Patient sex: M
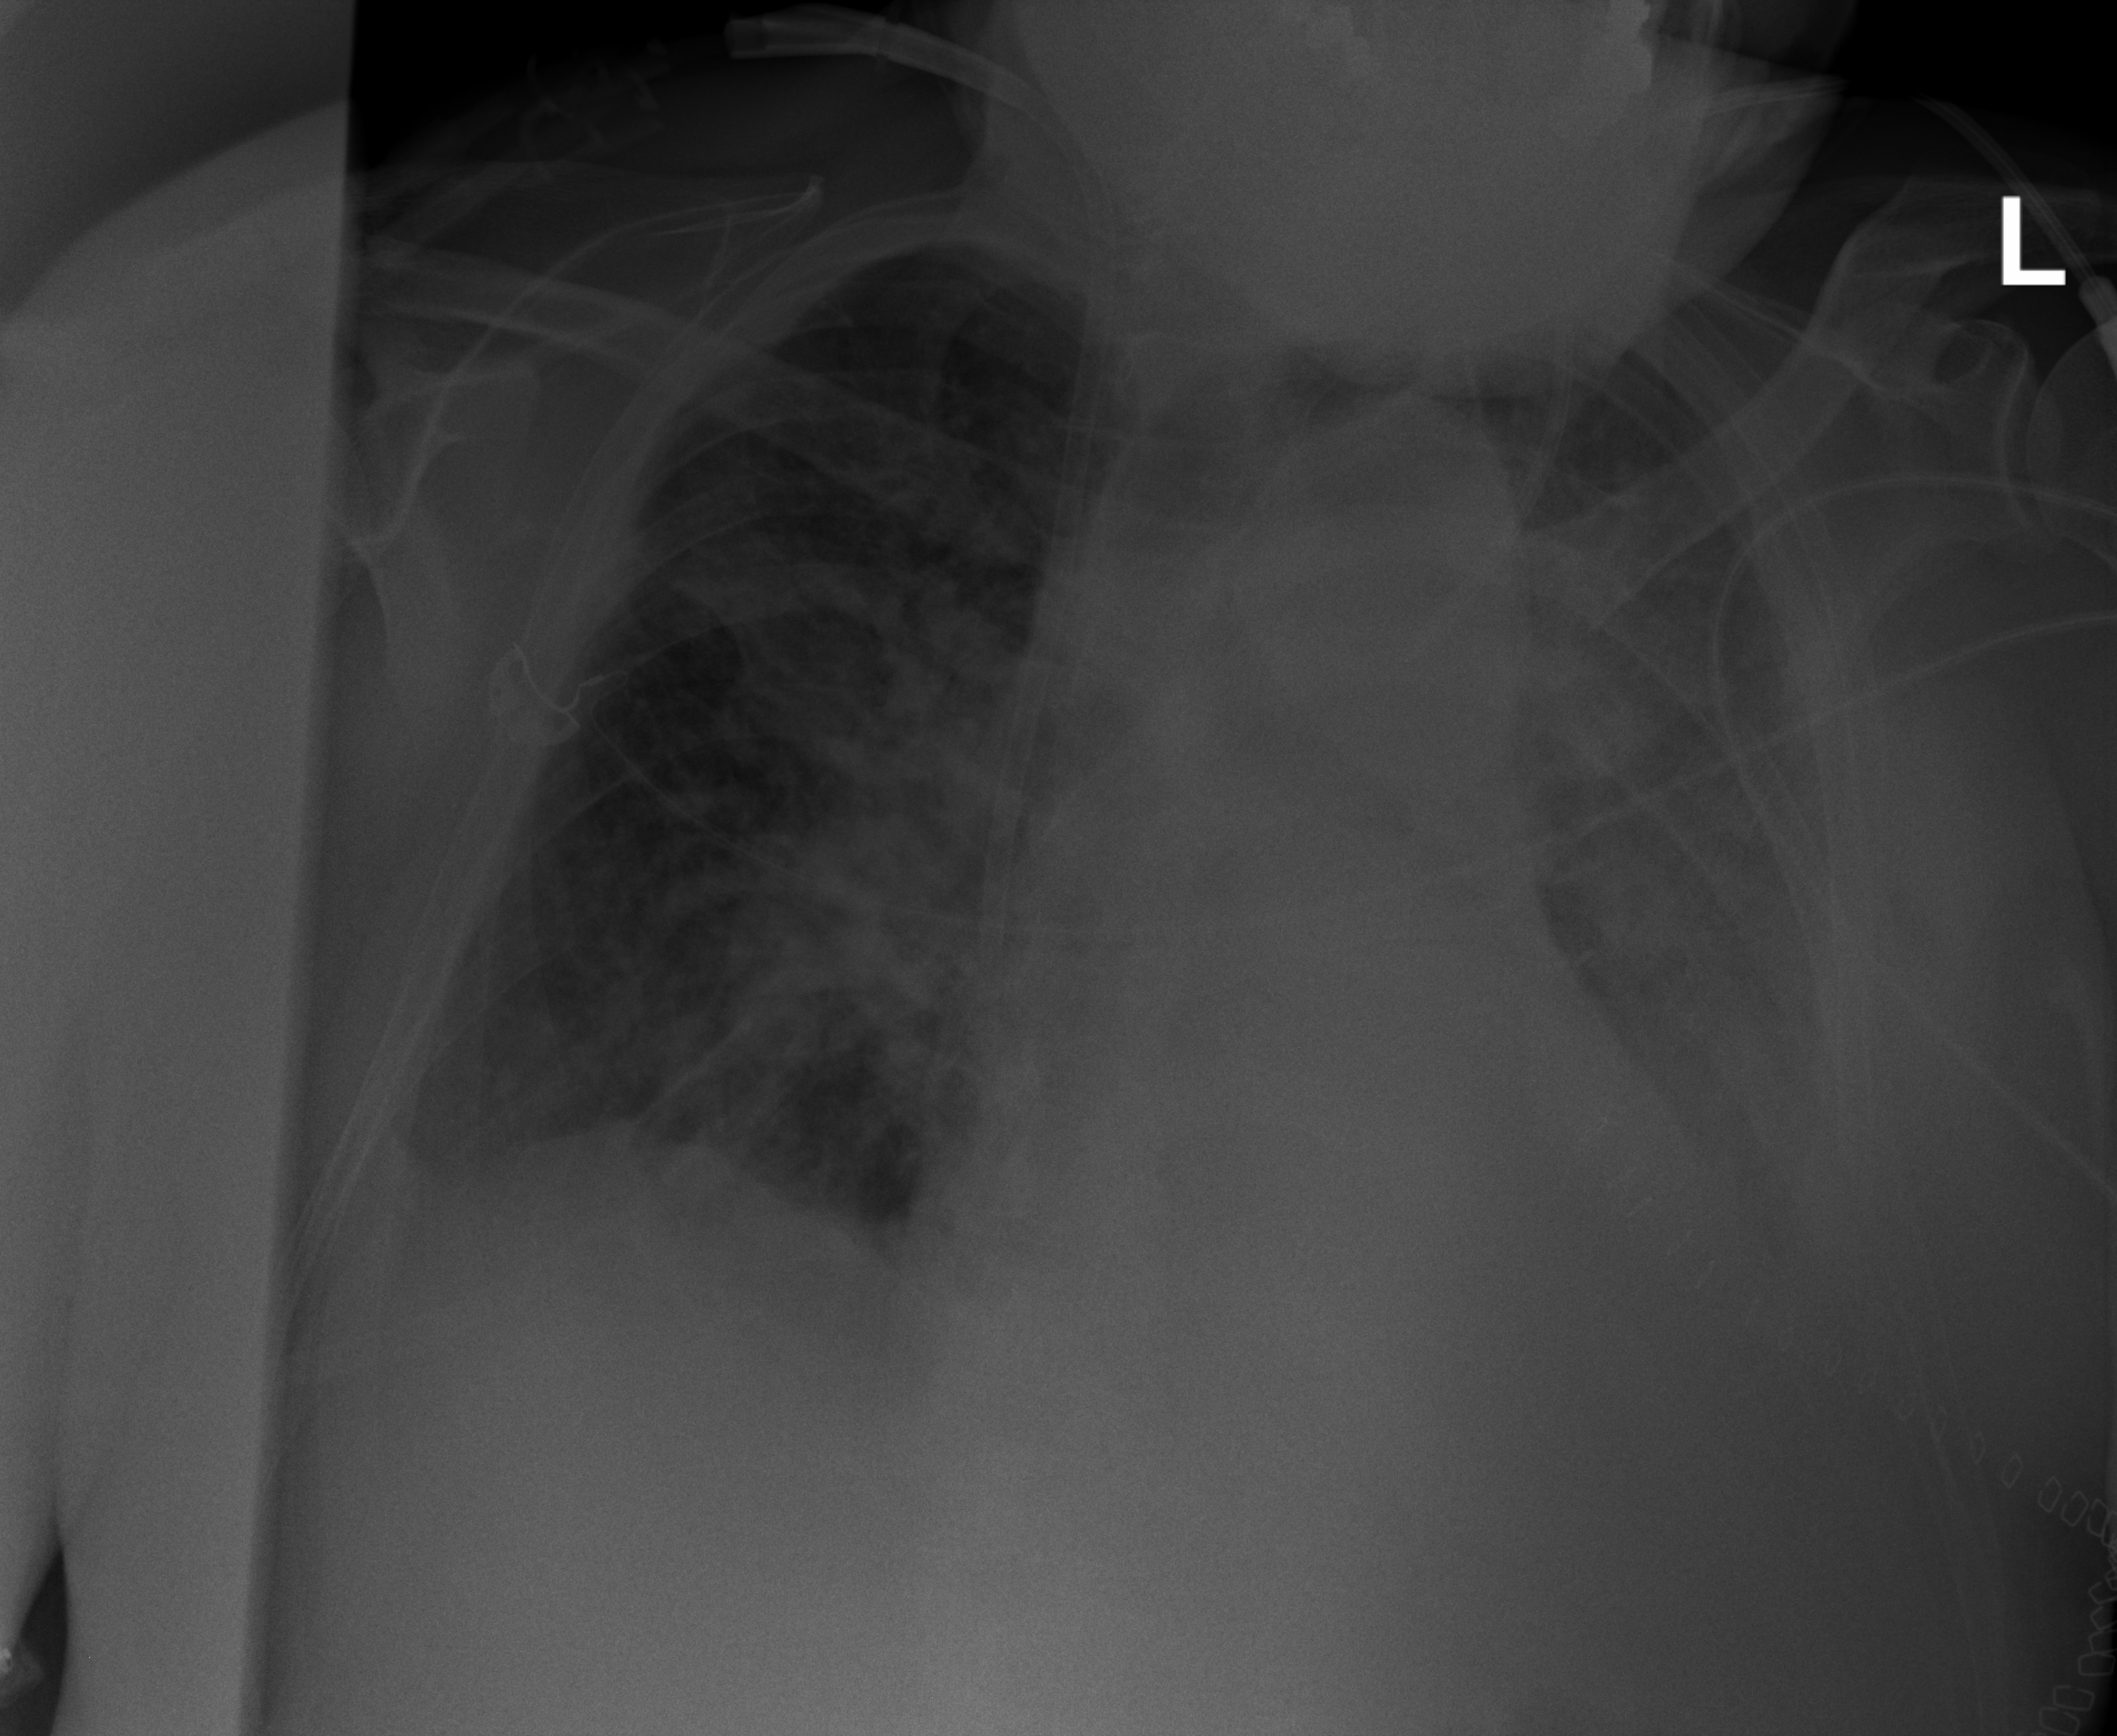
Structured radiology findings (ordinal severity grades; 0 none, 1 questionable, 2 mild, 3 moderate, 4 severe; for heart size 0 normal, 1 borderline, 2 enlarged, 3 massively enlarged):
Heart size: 2
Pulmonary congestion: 3
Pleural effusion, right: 2
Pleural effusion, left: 3
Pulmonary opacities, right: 3
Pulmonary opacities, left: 4
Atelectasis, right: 2
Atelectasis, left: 3